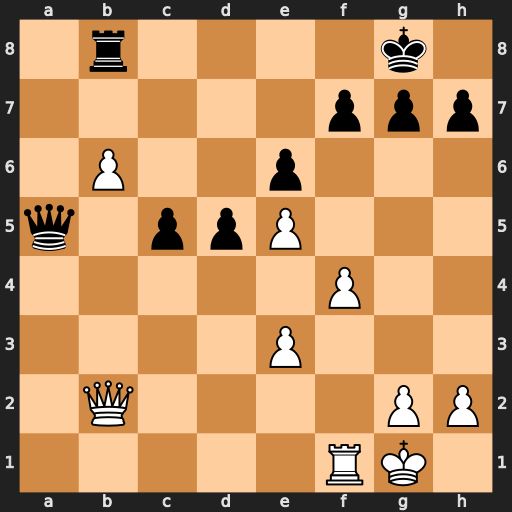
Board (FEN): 1r4k1/5ppp/1P2p3/q1ppP3/5P2/4P3/1Q4PP/5RK1
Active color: w
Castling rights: -
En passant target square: -
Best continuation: Ra1 Qxa1+ Qxa1